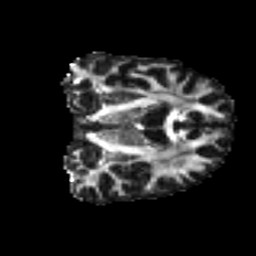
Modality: FA
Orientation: coronal
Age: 22
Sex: male
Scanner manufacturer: ge
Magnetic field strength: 3 T
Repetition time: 7.8 s
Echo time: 0.0607 s